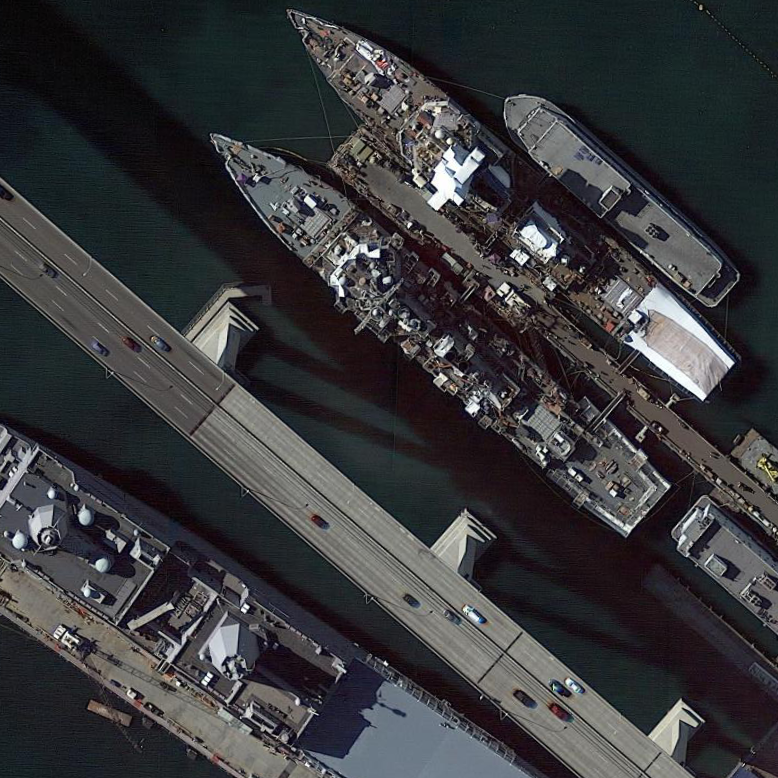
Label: destroyer